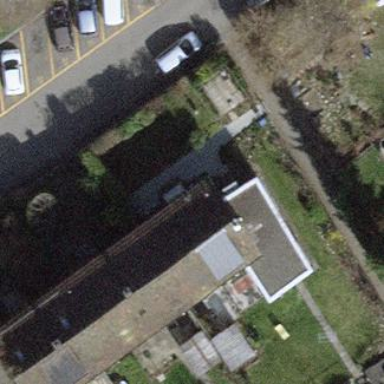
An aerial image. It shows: Building with gabled roof oriented across.